Question: Here is my code, which works fine as far as it goes:
'''
df = pd.DataFrame({
'foo' : [1, 2, 7, 2],
'bar' : [3, 1, 3, 2],
'spam' : [5, 2, 1, 0]
})
x = range(len(df.foo))
fig, ax = plt.subplots()
ax.stackplot(x, df.foo, df.bar, df.spam)
# plt.savefig('stackedarea.png')
plt.show()
'''

My question is, how can I pass a list so I don't have to explicitly type out every column (Df.foo, df.bar...)?
I'm still a rank beginner at lambda functions and list comprehensions, I suspect one or the other is required.
(1) My first idea, to pass a list of column names
'''
columnlist = ['foo', 'bar']
# snip
ax.stackplot(x, #something_goes_here) #I tried df[columnlist[, no joy
'''
(2) My second idea, to pass a list of columns:
'''
columnlist = ['foo', 'bar']
#here is where I don't know how to transform column list so it becomes
# passedlist, where passedlist = [df.foo, df.bar]
# snip
ax.stackplot(x, df[columnlist])
'''
Hopefully I've explained well enough. I've only been doing python for a few weeks, please don't snicker out loud!
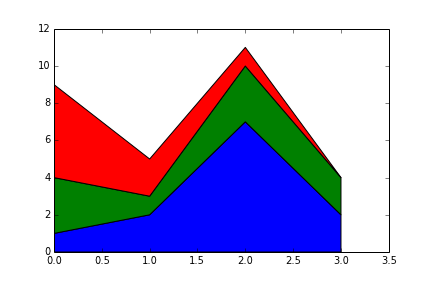
Answer: if you want to plot all the columns you can do:
'''
ax.stackplot(x, *[ts for col, ts in df.iteritems()])
'''
if only a subset:
'''
ax.stackplot(x, *[df[col] for col in ['foo', 'bar']])
'''
note the '*' in above lines.
: you can also pass a 2-dimensional array to 'stackplot', so the simpler notation is:
'''
ax.stackplot(x, df.T) # all columns
ax.stackplot(x, df[['foo','bar']].T) # only foo & bar columns
'''